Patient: sex M, age 76
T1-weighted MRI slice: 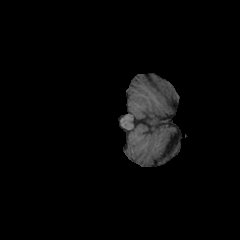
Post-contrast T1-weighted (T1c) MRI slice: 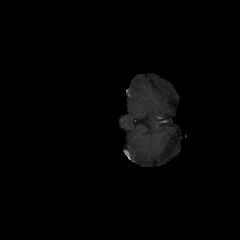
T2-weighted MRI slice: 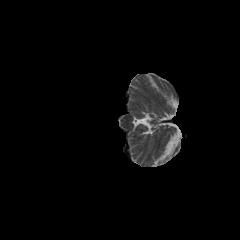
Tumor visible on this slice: no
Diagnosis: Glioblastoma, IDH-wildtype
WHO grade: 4